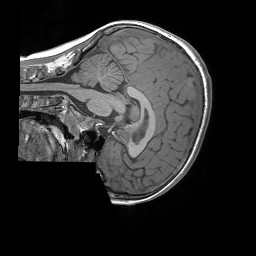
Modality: T1w
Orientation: sagittal
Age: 8
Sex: male
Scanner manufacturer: siemens
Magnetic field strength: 3 T
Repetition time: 1.65 s
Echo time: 0.00203 s